Question: I want to populate a table with data from an Oracle database, using ASP.NET 3.5 (VB.NET) in the following format:

As you can see, there are header rows describing the data to the right. Is there any way to accomplish this using a GridView? I have tried looking into the GridView.Row class, but I can't find anything to add row headers. Any suggestions?
Thank you!
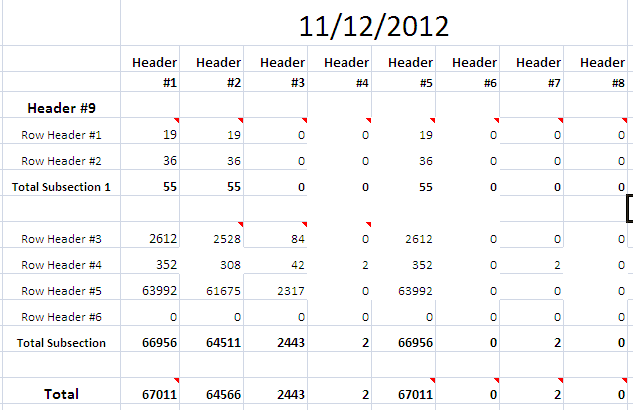
Answer: It would be easiest for you to move the headers (that are currently in the first column), so that they are horizontally displayed in the first row (instead of the word "header"). The data should repeat vertically so it will have to be flipped around.
Alternatively, as long as you have a fixed number of columns you should look at binding the values to literals instead. If you do not have a fixed number of records, then a grid which repeats horizontally is not a good idea for a web page.
The GridView control is suited for tabular, vertically-repeating data that is designed to be paged.